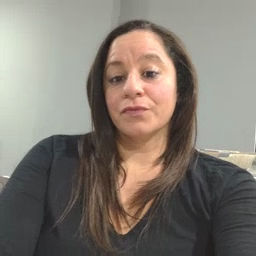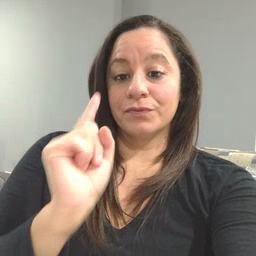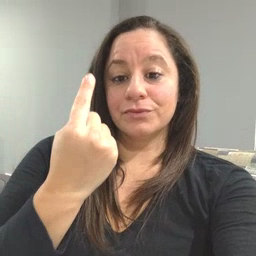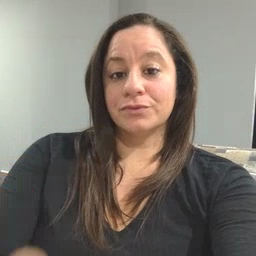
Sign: first